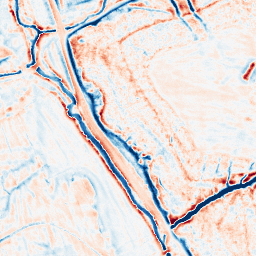
Category: edge_preserving
Decomposition family: bilateral
Decomposition parameters: d: 15
sigma_color: 25
sigma_space: 75
Upsampling method: bspline
Upsampling parameters: scale: 4
Upsampling scale: 4